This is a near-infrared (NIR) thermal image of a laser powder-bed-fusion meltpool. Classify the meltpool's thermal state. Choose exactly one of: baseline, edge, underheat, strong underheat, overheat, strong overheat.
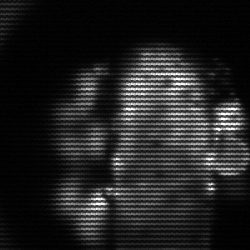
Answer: strong underheat